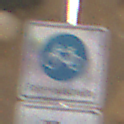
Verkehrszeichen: BeginnFahrradstrasse
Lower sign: MehrspurigeFahrzeugeFrei2
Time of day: Midday
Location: Outdoor (Urban)
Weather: Clear
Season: NotSpecified
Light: Natural